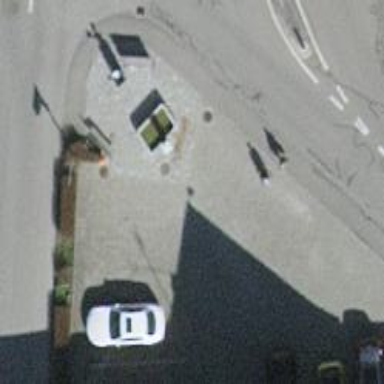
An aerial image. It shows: Drinking water amenity with drinking fountain.